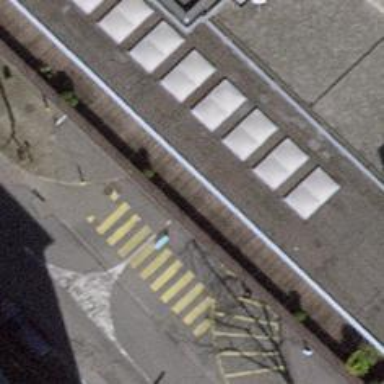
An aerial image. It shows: Parking entrance.